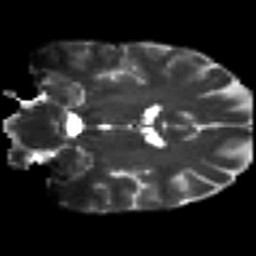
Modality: T2w
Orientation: coronal
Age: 33
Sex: male
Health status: ill
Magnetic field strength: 3 T
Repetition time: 9 s
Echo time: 0.093 s